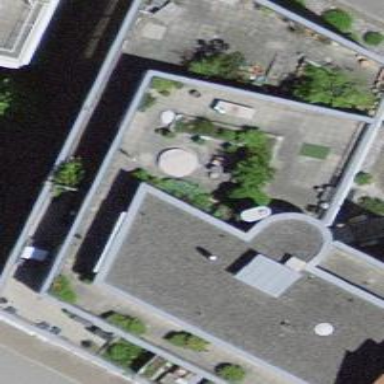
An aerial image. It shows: Building with flat roof. The building has red color.